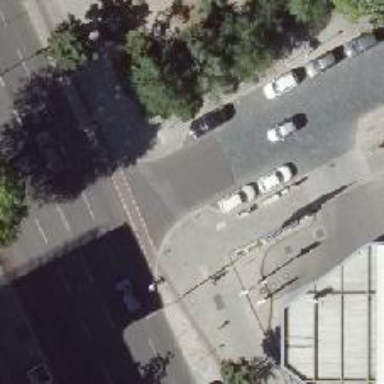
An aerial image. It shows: Unmarked crossing on footway.